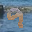
Label: 9